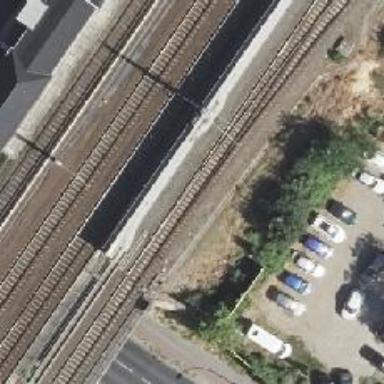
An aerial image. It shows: Railway switch with the turnout side on the left.